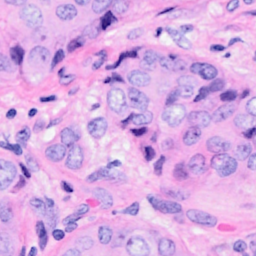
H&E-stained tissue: Breast